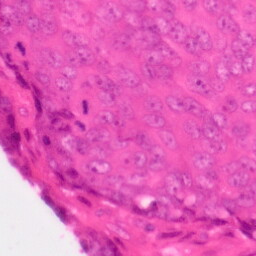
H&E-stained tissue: Colon